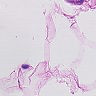
Metastatic tissue present: no